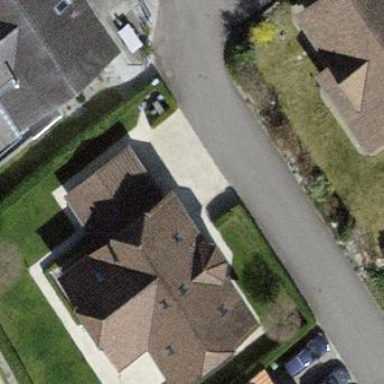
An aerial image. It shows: Building with tile roof.